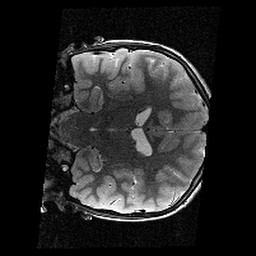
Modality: T2w
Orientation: coronal
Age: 11
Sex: male
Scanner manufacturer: siemens
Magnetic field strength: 3 T
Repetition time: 9.23 s
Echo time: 0.067 s